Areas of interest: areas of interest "Shaanxi Normal University Yanta Campus Hospital"
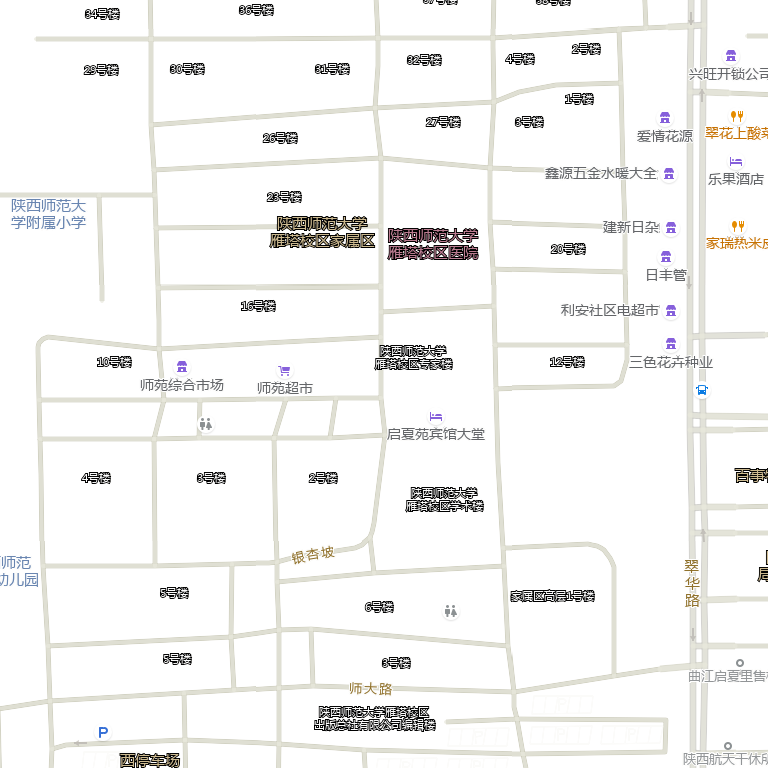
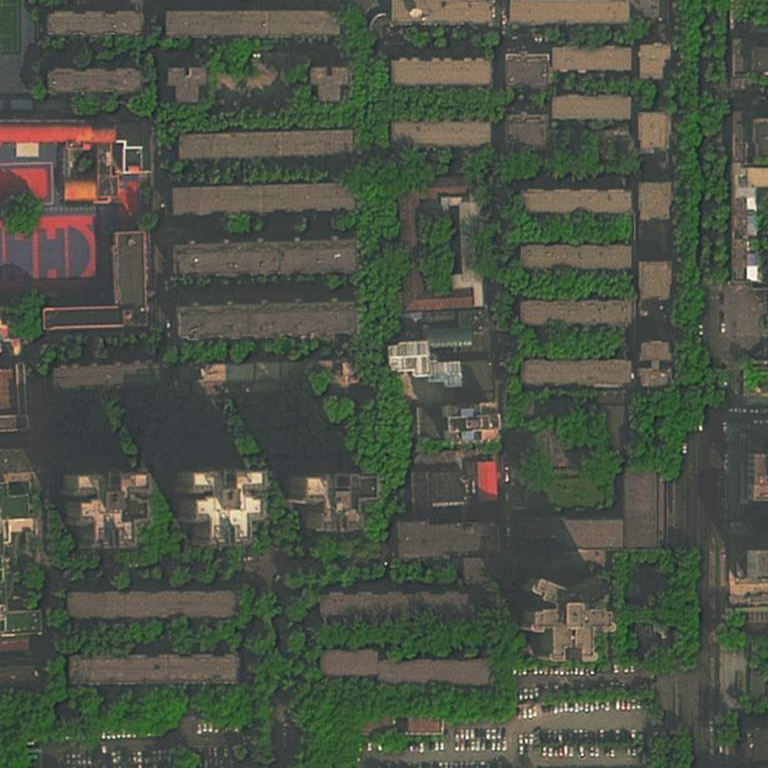